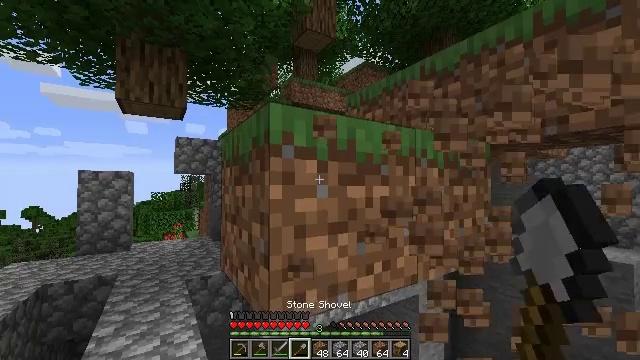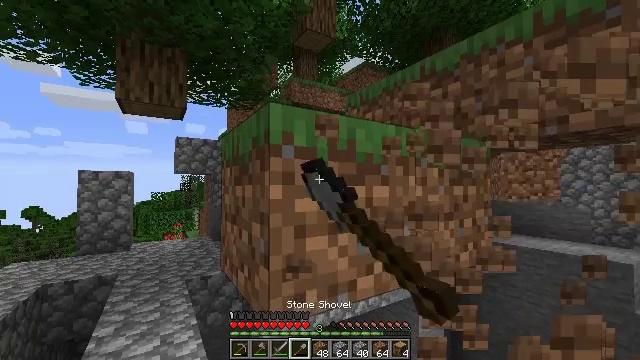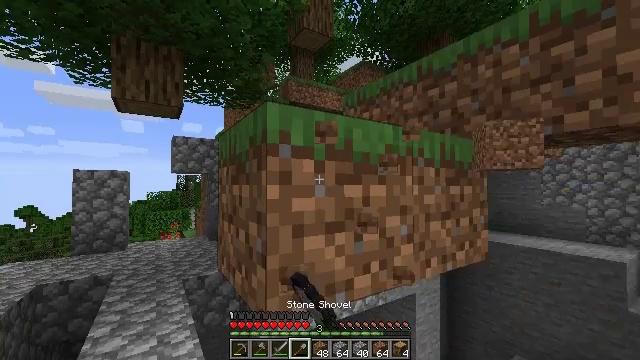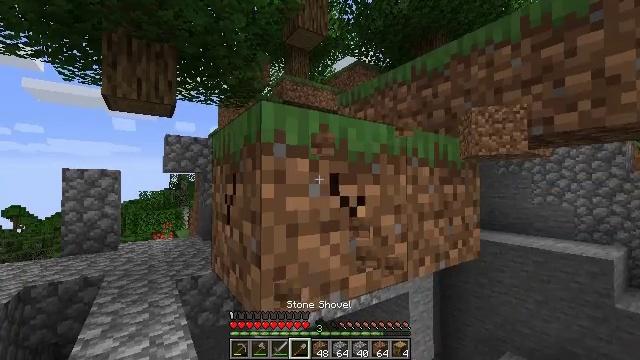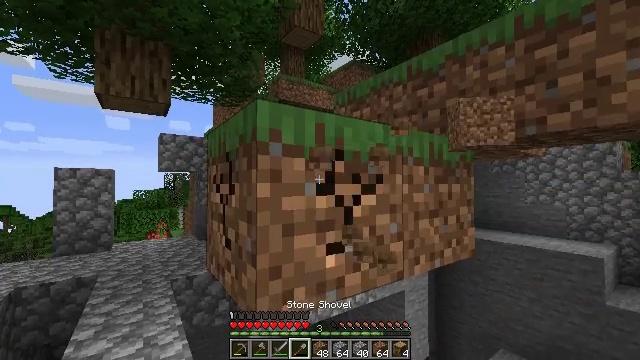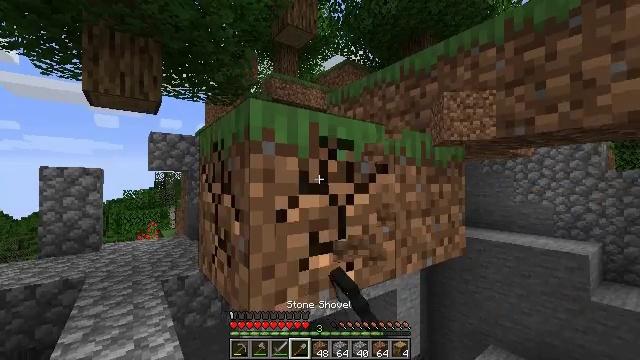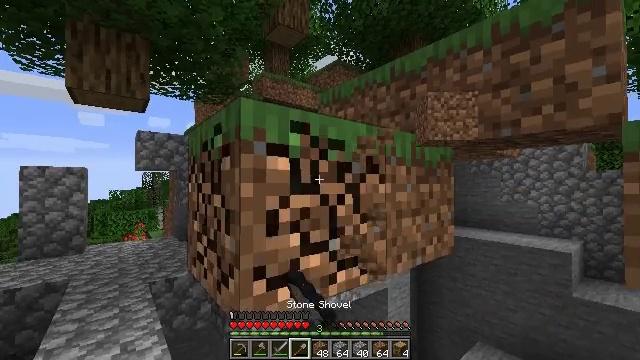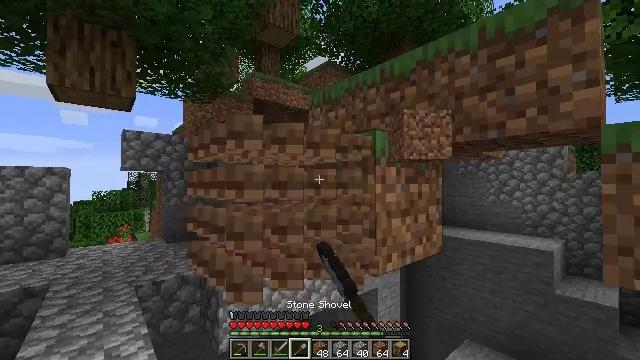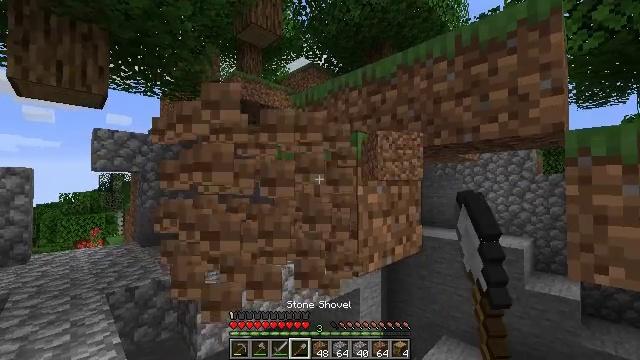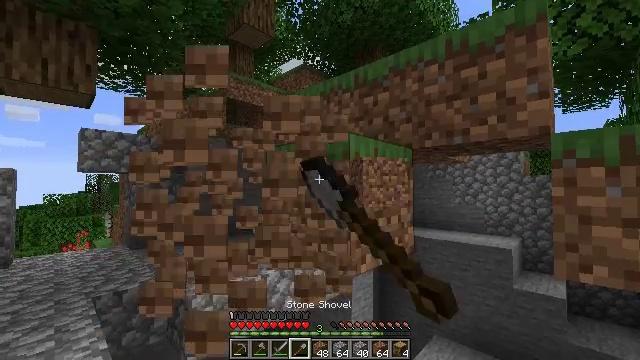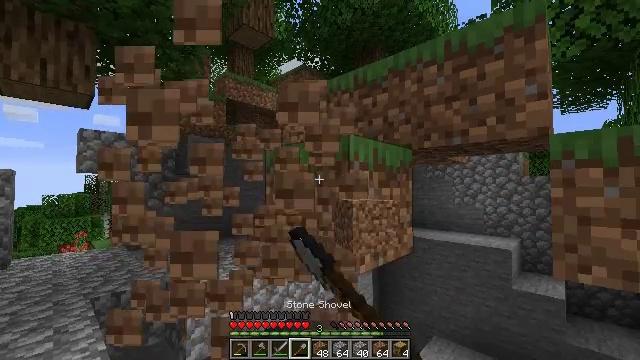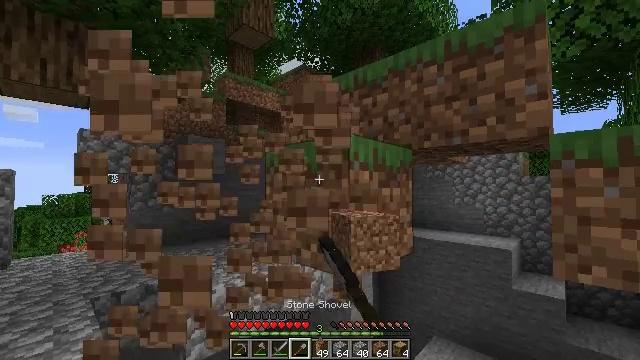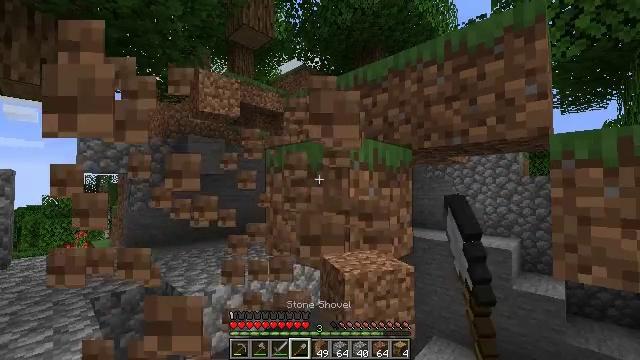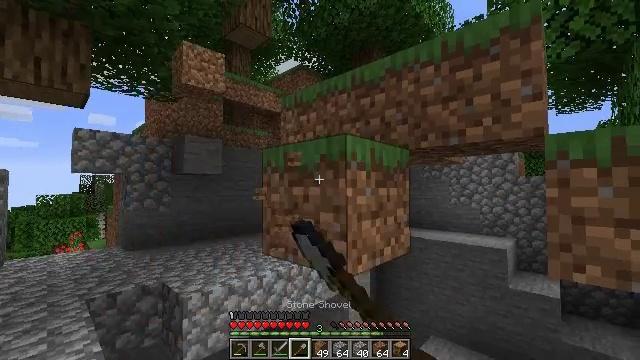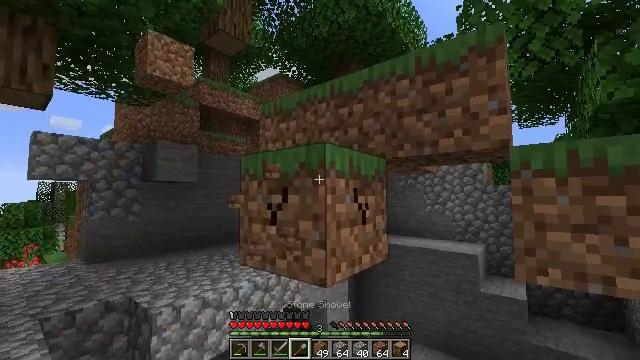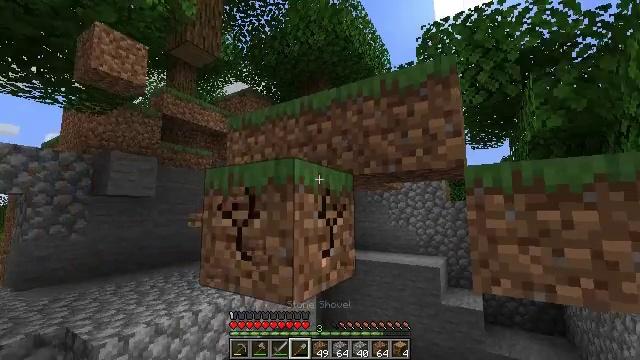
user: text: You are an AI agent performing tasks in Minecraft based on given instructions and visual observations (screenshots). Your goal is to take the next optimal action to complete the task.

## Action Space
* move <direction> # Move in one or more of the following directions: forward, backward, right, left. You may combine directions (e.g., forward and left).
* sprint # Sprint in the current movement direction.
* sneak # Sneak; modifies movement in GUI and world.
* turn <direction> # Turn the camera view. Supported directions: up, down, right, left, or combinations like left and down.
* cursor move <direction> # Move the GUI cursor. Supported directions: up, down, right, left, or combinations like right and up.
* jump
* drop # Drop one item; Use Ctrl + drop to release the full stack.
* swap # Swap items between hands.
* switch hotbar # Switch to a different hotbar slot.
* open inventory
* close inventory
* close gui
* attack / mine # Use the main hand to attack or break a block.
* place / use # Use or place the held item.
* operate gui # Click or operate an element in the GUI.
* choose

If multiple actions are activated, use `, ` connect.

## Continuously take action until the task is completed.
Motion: motion action
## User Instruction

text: Break the grass block.
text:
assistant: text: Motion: attack / mine
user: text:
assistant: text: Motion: attack / mine
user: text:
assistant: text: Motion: turn right, attack / mine
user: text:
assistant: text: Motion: attack / mine
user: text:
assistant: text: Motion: turn right, attack / mine
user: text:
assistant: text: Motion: turn right, attack / mine
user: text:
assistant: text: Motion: turn right, attack / mine
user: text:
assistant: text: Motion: turn right, attack / mine
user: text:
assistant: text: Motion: turn right, attack / mine
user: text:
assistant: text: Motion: attack / mine
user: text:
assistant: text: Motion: attack / mine
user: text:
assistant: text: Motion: attack / mine
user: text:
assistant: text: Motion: attack / mine
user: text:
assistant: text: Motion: turn right and up, attack / mine
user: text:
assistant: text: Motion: turn right and up, attack / mine
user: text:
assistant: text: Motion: turn right and up, attack / mine
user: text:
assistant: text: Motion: turn right and up, attack / mine
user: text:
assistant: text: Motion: turn right and up, attack / mine
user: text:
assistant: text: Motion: turn right, attack / mine
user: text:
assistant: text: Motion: attack / mine
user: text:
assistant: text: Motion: attack / mine
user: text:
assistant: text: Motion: attack / mine
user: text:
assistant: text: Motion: attack / mine
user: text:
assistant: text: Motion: attack / mine
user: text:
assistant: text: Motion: attack / mine
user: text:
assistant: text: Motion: attack / mine
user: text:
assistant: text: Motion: attack / mine
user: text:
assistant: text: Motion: turn left and down, attack / mine
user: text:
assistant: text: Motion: turn left and down, attack / mine
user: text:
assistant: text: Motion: turn left and down, attack / mine